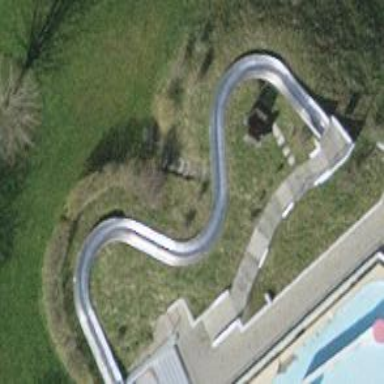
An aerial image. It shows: Water slide attraction.